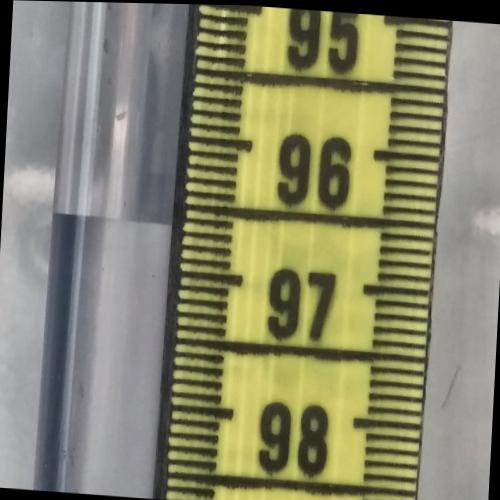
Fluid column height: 96.68 cm